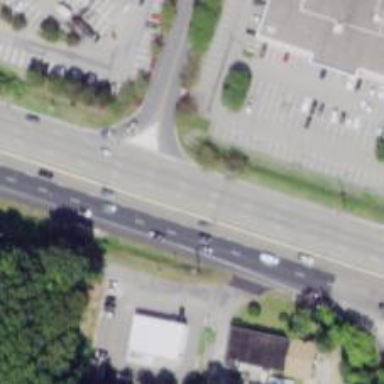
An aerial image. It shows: Trunk highway.